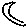
Label: moon